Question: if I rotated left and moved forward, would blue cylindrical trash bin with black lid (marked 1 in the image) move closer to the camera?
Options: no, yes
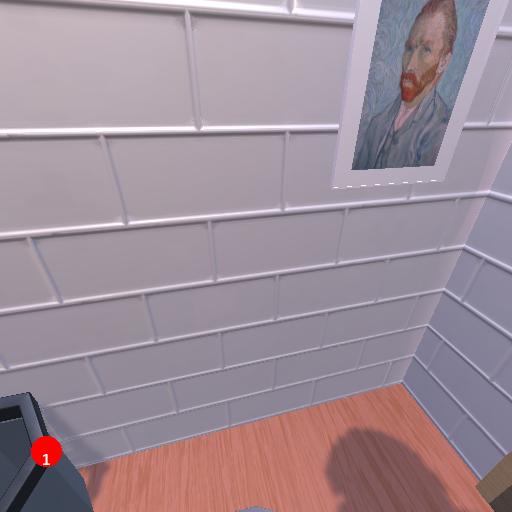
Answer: no